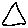
Label: triangle